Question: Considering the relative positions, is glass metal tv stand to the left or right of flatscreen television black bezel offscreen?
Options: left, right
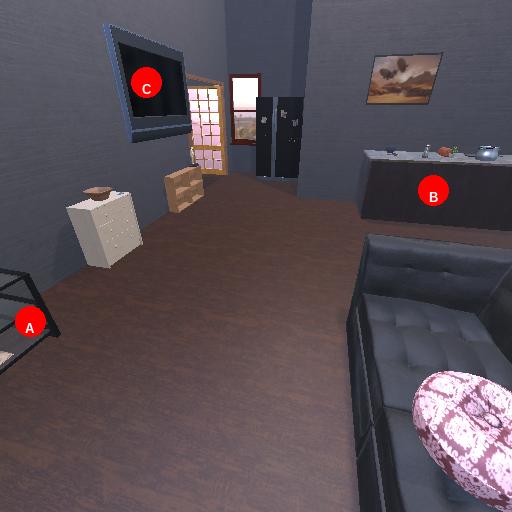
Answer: left